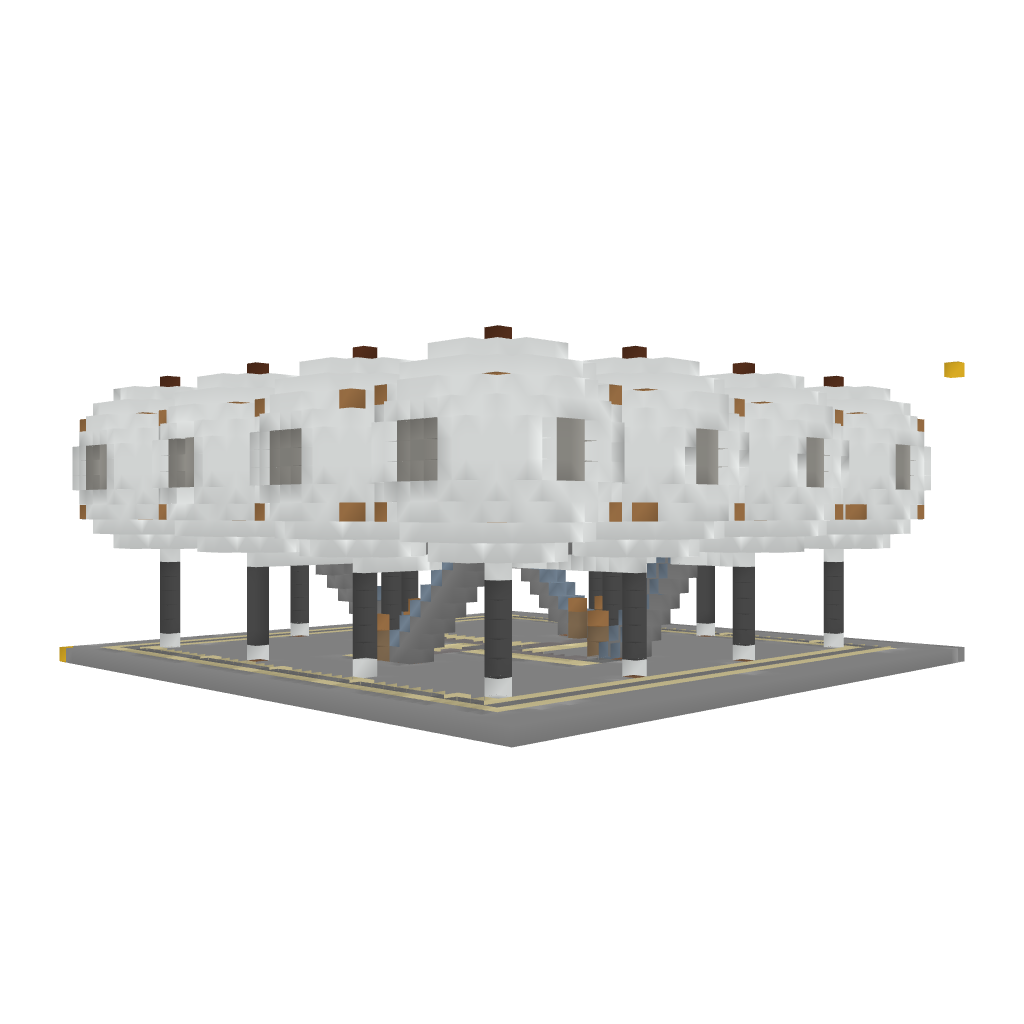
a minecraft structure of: Golf Ball House